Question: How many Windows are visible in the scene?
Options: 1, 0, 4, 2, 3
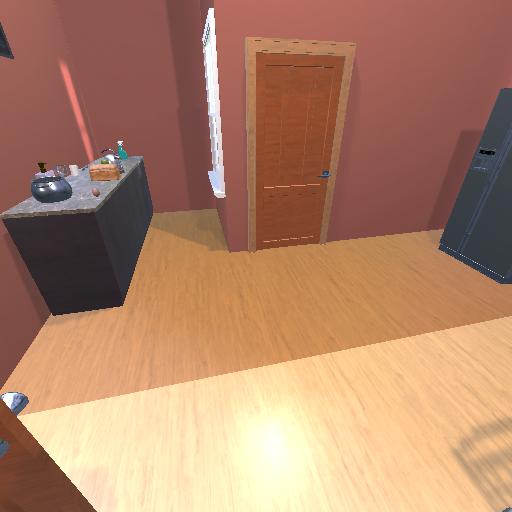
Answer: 1